Field crop: tomato
Growth stage: 2
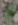
Species: solanum